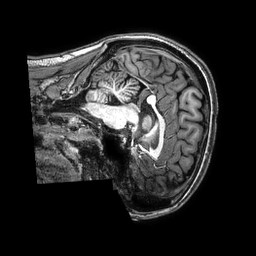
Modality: T1w
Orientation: sagittal
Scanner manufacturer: philips
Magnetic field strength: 3 T
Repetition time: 0.008 s
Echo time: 0.003553 s